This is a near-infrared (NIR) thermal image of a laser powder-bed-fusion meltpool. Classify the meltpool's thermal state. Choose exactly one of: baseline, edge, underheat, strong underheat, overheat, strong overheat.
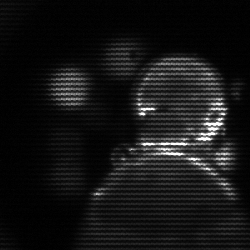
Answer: edge